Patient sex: M
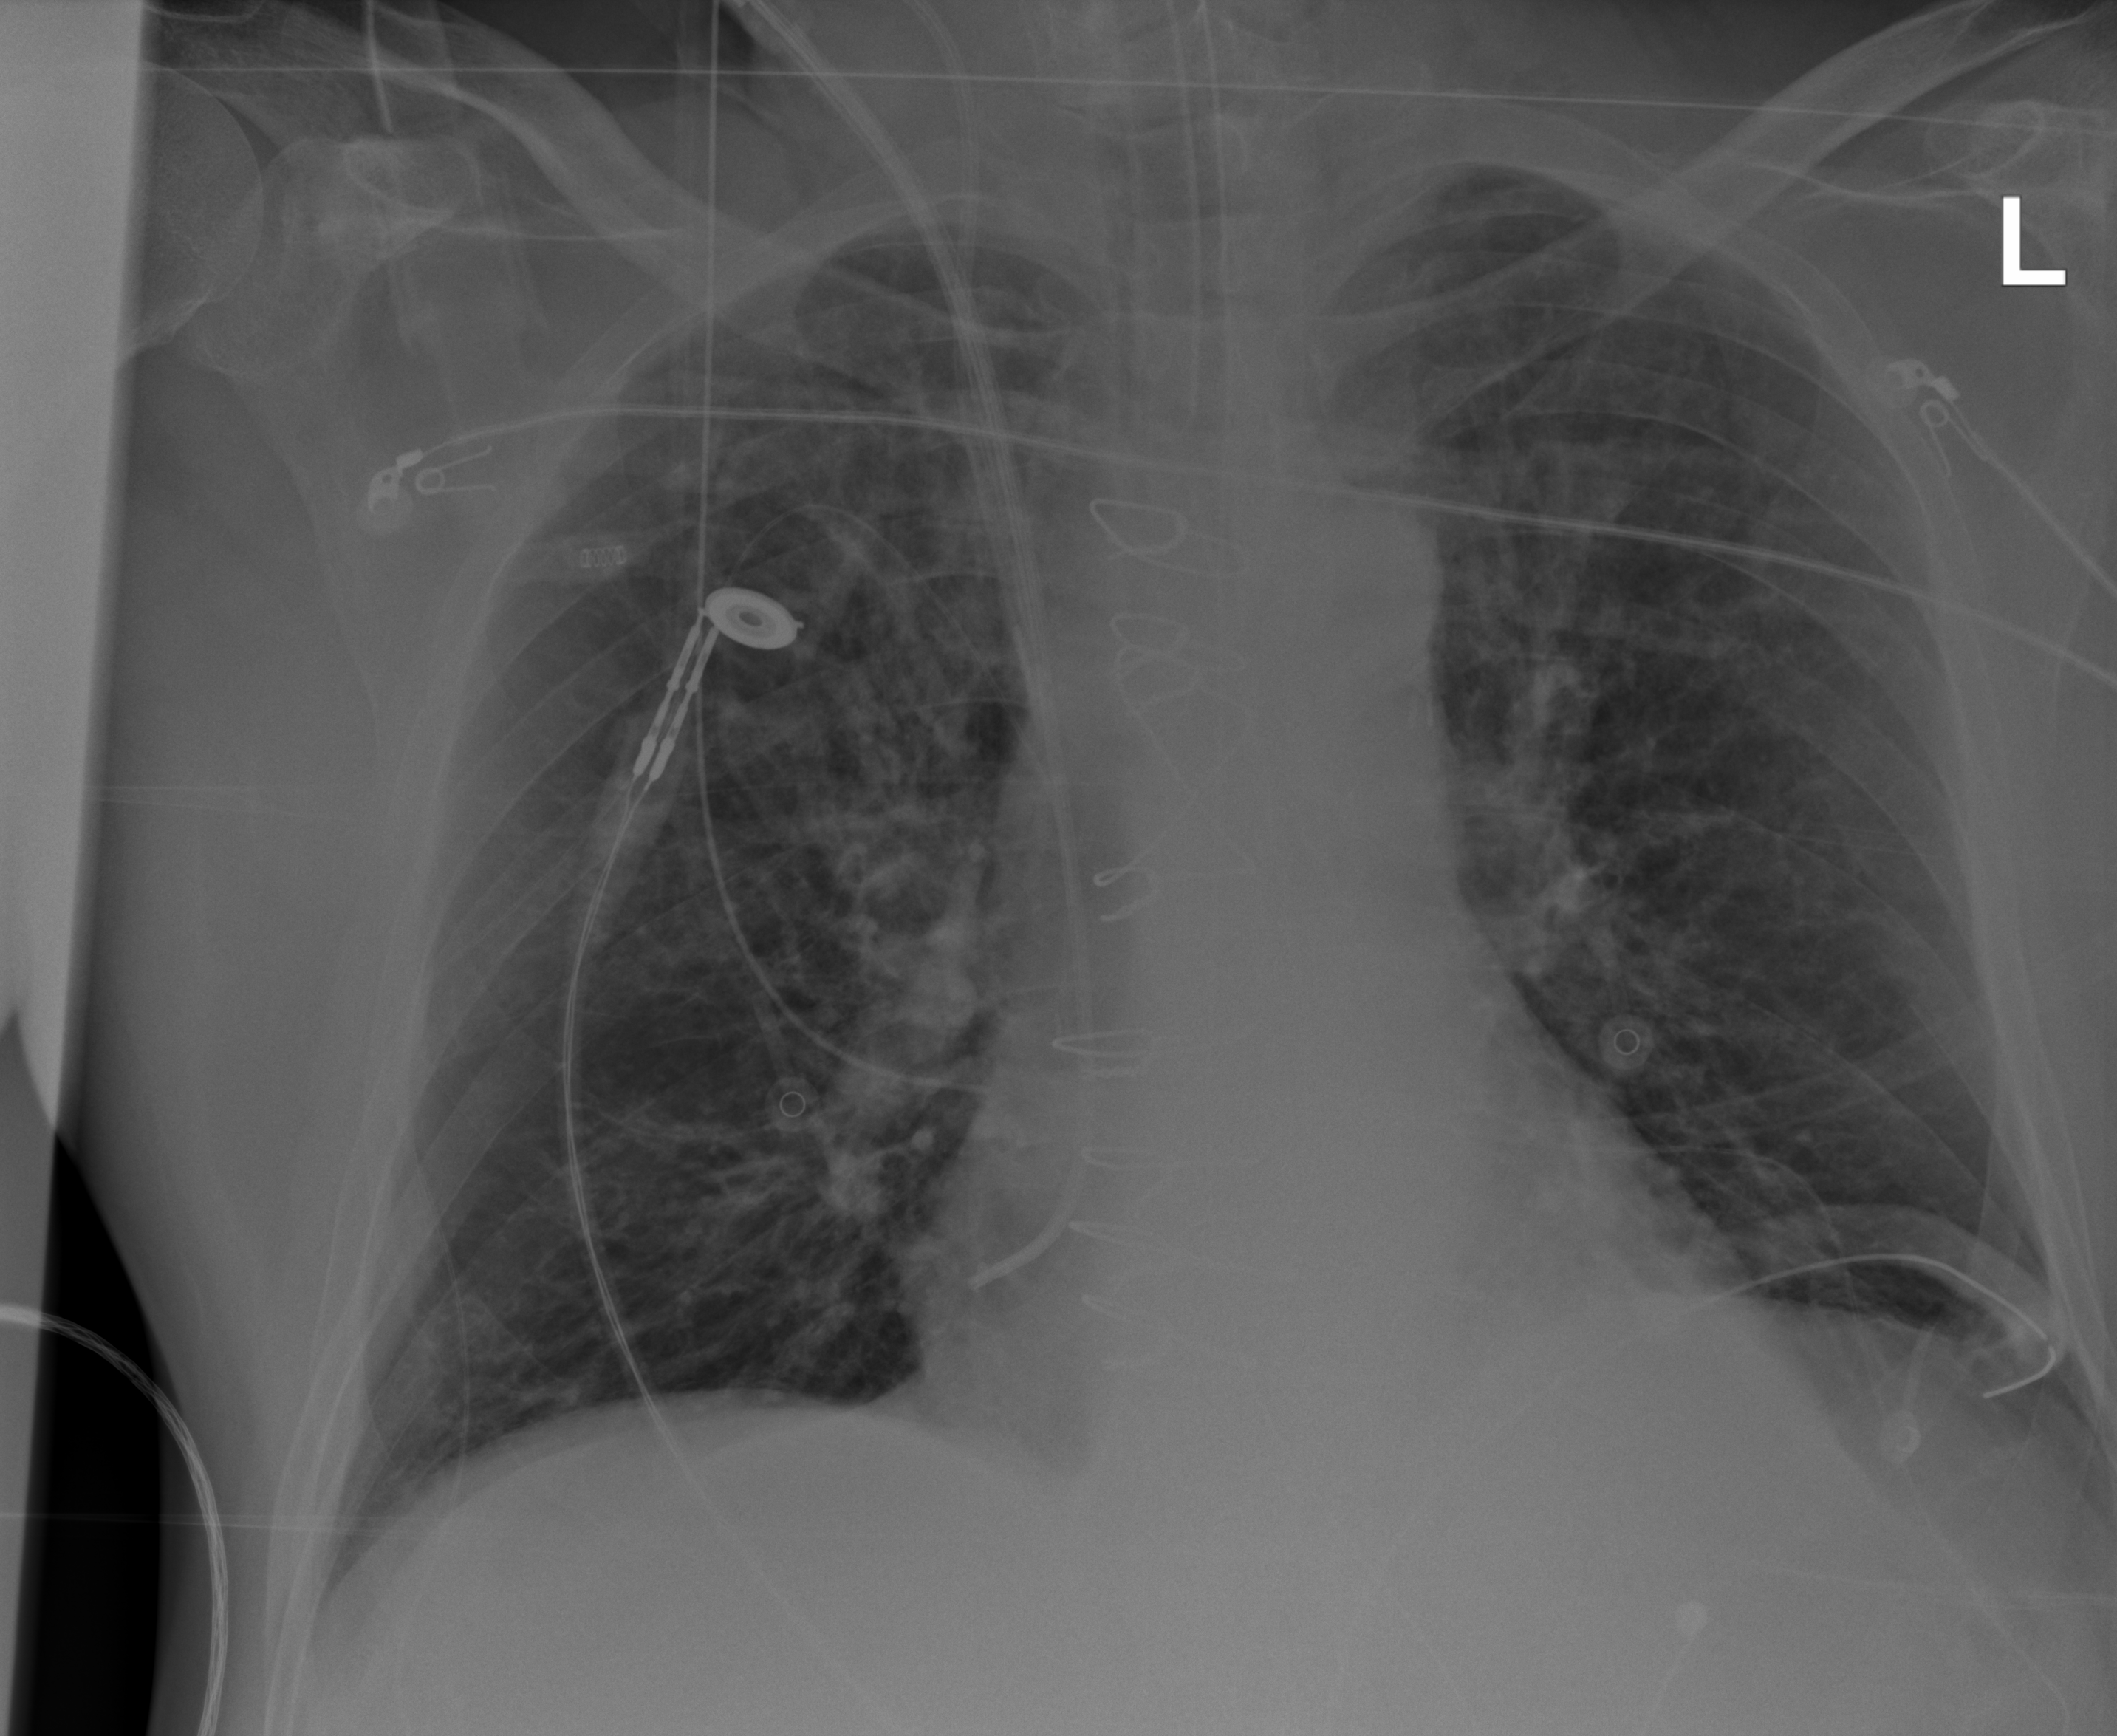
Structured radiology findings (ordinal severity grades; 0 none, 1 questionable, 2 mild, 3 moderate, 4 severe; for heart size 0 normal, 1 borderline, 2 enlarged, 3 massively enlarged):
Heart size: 0
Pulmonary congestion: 2
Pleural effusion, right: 0
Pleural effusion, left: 0
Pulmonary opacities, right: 2
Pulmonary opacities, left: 2
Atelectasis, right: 2
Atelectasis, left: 2